Question: I have been working on a sudoku puzzle generator in java, I wrote this class to generate the puzzle but it is not correctly generating the puzzle. Here is an example of what I am getting:

As you can see this is not a valid sudoku solution. But looking at my code, I don't understand why it is not generating a valid puzzle. Can someone explain why this does not work correctly?
'''
package sudoku;
import java.util.Random;
public class Puzzle {
// number generator
Random gen = new Random();
// 9x9 puzzle
int puzzle[][] = new int[9][9];
public int[][] generate() {
// add each number to the board
for (int x = 0; x < 9; x++) {
for (int y = 0; y < 9; y++) {
boolean isValid = false;
// keep generating new numbers until a valid number is found
while (isValid == false) {
// generate random number 1-9
int num = gen.nextInt(9) + 1;
// check if number is valid
if (checkRow(num, x) == true || checkCol(num, y) == true
|| checkSection(num, x, y) == true) {
// add number to the board
puzzle[x][y] = num;
// exit loop
isValid = true;
}
}
}
}
return puzzle;
}
// check each element of the row for num, if num is found return false
private boolean checkRow(int num, int row) {
boolean valid = true;
for (int i = 0; i < 9; i++) {
if (puzzle[row][i] == num) {
valid = false;
break;
}
}
return valid;
}
// check each element of the column for num, if num is found return false
private boolean checkCol(int num, int col) {
boolean valid = true;
for (int i = 0; i < 9; i++) {
if (puzzle[i][col] == num) {
valid = false;
break;
}
}
return valid;
}
// check each element of the section for num, if num is found return false
private boolean checkSection(int num, int xPos, int yPos) {
int[][] section = new int[3][3];
section = getSection(xPos, yPos);
boolean valid = true;
for (int i = 0; i < 3; i++) {
for (int j = 0; j < 3; j++) {
if (section[i][j] == num) {
valid = false;
break;
}
}
}
return valid;
}
// return the 3x3 section the given coordinates are in
private int[][] getSection(int xPos, int yPos) {
int xIndex = 0;
int yIndex = 0;
int[][] section = new int[3][3];
// get x index
if (xPos == 0 || xPos == 3 || xPos == 6) {
xIndex = xPos;
} else if (xPos == 1 || xPos == 4 || xPos == 7) {
xIndex = xPos - 1;
} else if (xPos == 2 || xPos == 5 || xPos == 8) {
xIndex = xPos - 2;
}
// get y index
if (yPos == 0 || yPos == 3 || yPos == 6) {
yIndex = yPos;
} else if (yPos == 1 || yPos == 4 || yPos == 7) {
yIndex = yPos - 1;
} else if (yPos == 2 || yPos == 5 || yPos == 8) {
yIndex = yPos - 2;
}
int i = 0;
int j = 0;
// extract section from puzzle
for (int x = xIndex; x < 3; x++) {
for (int y = yIndex; y < 3; y++) {
section[x][y] = puzzle[i][j];
i++;
}
j++;
}
return section;
}
}
'''
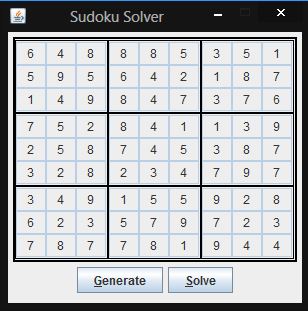
Answer: It's not enough that a row, column or section are valid. They ALL MUST be valid. So, change this line:
'''
if (checkRow(num, x) == true || checkCol(num, y) == true || checkSection(num, x, y) == true)
'''
with
'''
if (checkRow(num, x) == true && checkCol(num, y) == true && checkSection(num, x, y) == true)
'''
or just simple
'''
if (checkRow(num, x) && checkCol(num, y) && checkSection(num, x, y)) {
'''